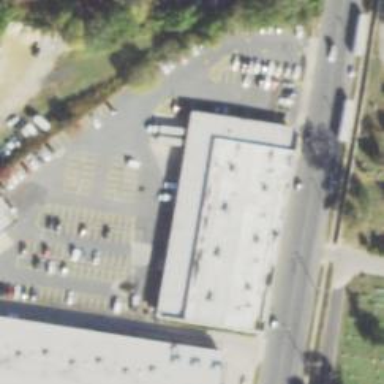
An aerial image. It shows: Post office.